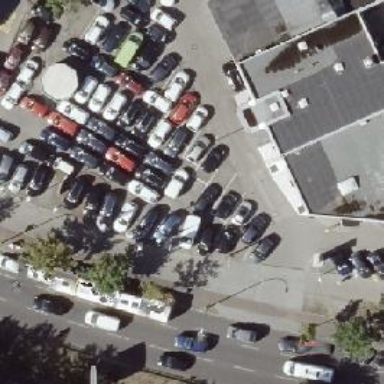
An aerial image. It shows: Parking aisle designated as service road.